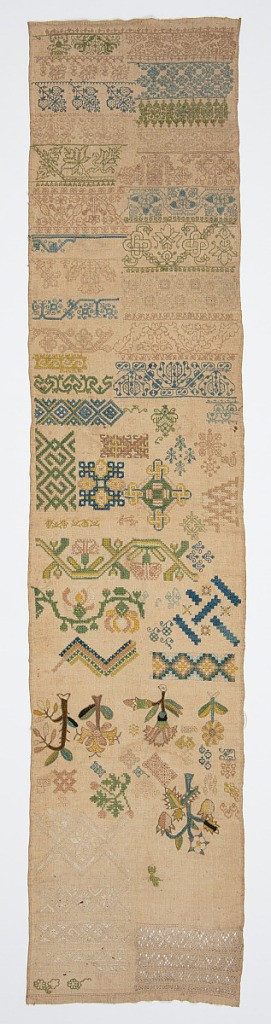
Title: Sampler
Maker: Unknown
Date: ca. 1650
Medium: linen, silk Technique: embroidered, withdrawn element work with needle made filling stitches
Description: Long narrow band sampler with rows of geometrical designs, scrolling floral vines and berries, and knots on the bottom half. Upper section has a variety of densely worked spot motifs such trees, flowers, and berries as well as geometrical patterns in multicolored shades and white-on-white embroidery. Upper left-hand corner has geometrical bands of openwork.